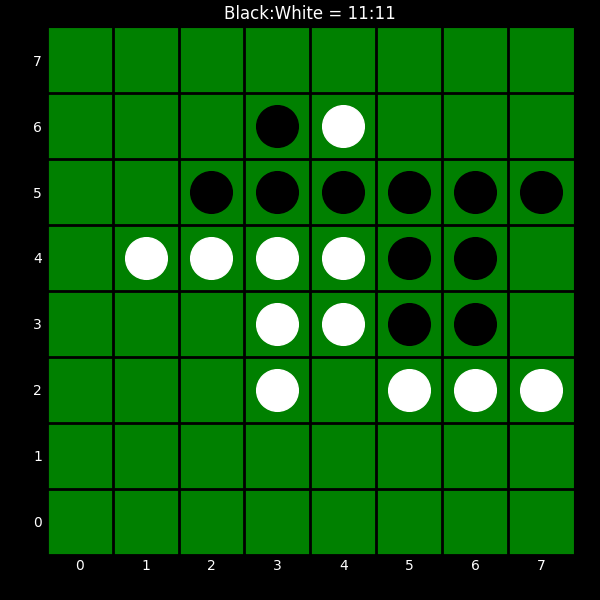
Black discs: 11
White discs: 11